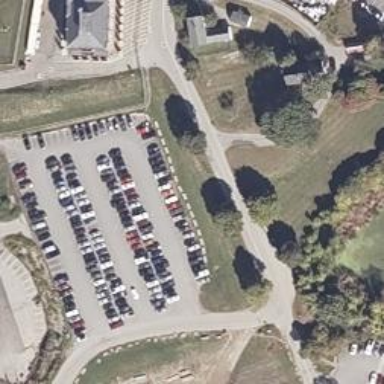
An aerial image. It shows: Unpaved parking area.